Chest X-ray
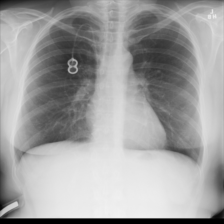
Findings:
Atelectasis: negative
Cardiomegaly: negative
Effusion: negative
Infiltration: negative
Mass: negative
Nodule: negative
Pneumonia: negative
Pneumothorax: negative
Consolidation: negative
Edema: negative
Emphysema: negative
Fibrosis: negative
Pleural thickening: negative
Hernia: negative